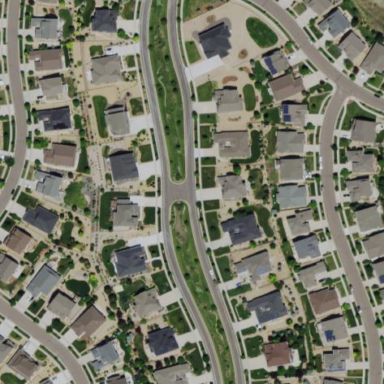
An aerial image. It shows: Single-family residential area.